Question: I saw some Core-plot sample. Is there anything equivalent that will do my task easily? I also want to know feasibility with Core-plot in iPhone. (any issues with core-plot)
I want to have multi-colored . Is it possible to customize Core-plot framework. Using only one barplot can we have multiple segment on it.
Thank you.
Naveen Thunga

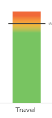
Answer: To make a stacked bar plot, you need to make multiple plots, one for each segment. On all but the bottom plot, set 'barBasesVary' to YES. The datasource will ask for a third field called 'CPTBarPlotFieldBarBase' which is the base value for the bar. You will have to do the stacking calculations yourself.
The horizontal lines can be drawn using an additional bar plot. Give the bars a short height (tip - base). You can make the width wider than the others if you want--each plot is independent.
The space between the bars depends on several factors. By default, bar widths are specified in data coordinates. For example, if the bar locations are one unit apart, a bar width of 0.5 will make the bar width and the space between the bars equal; a bar width of 0.75 will make the space 1/3 of the bar width. The actual width in pixels depends on the size of the graph and how many bars are visible (determined by the plot range along that axis). If 'barWidthsAreInViewCoordinates' is YES, then bar widths are given in pixels which keeps them the same apparent width as the plot range changes, but the space between them will change with the plot range.